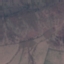
Land use / land cover class: HerbaceousVegetation